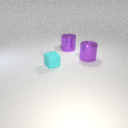
large purple metal cylinder in front of large purple metal cylinder